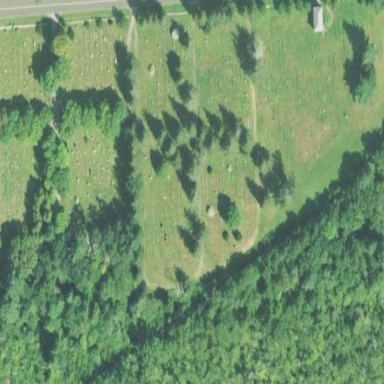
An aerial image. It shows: Cemetery area categorized as cemetery.